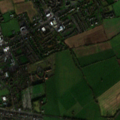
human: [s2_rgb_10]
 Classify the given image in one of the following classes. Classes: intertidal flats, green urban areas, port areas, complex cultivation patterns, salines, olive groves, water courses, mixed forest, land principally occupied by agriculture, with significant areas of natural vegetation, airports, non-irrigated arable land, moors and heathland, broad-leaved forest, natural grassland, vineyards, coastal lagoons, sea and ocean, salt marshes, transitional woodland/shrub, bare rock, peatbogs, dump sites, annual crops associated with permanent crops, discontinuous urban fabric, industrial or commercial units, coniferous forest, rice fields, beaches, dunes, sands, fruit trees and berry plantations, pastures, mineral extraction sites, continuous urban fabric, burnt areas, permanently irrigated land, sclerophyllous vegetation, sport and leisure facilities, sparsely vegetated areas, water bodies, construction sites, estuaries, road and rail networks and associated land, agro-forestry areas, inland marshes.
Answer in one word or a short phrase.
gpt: discontinuous urban fabric, industrial or commercial units, non-irrigated arable land, pastures